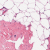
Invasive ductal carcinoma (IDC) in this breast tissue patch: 0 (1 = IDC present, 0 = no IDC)